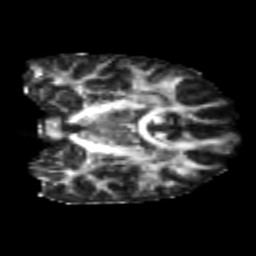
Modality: FA
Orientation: coronal
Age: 24
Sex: male
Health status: healthy
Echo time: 0.074 s